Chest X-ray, PA view. Patient: 29 years old, sex M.
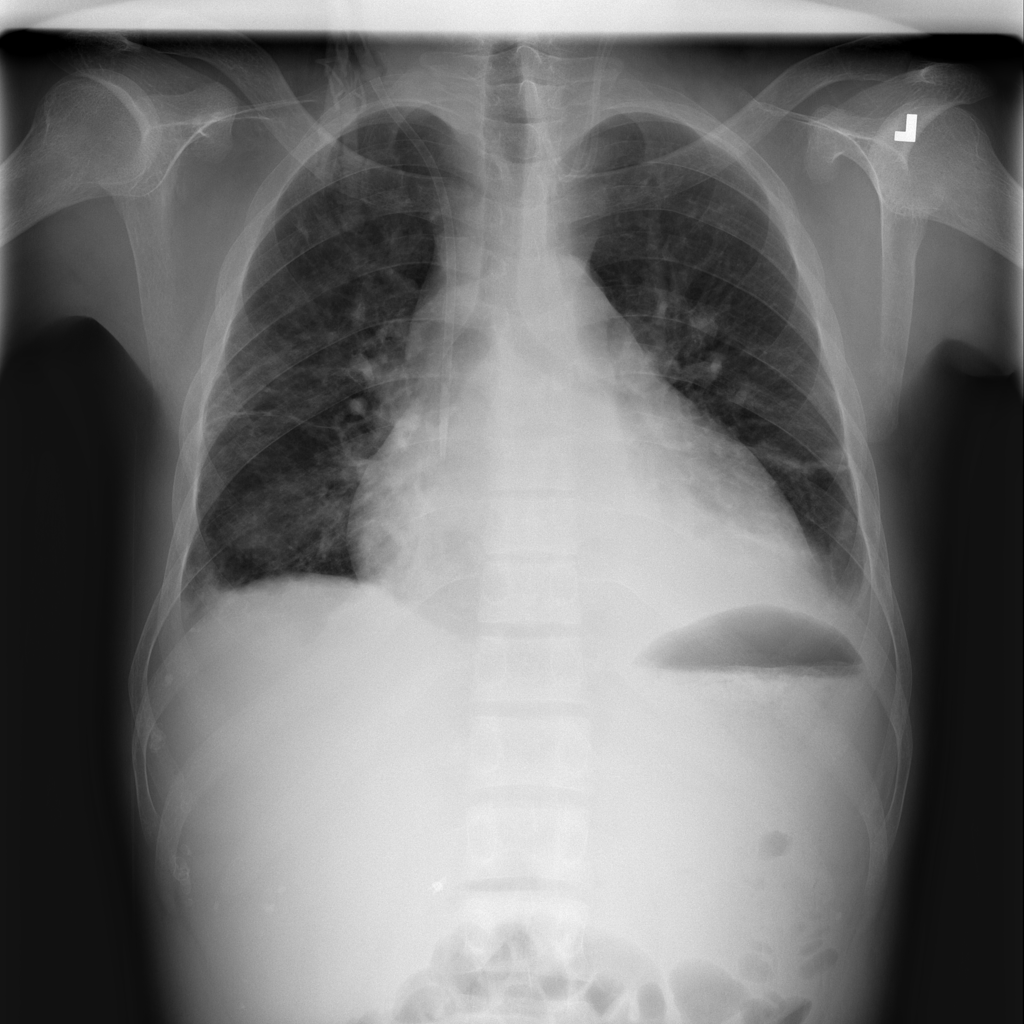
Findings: Atelectasis, Effusion, Nodule